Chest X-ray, PA view. Patient: 41 years old, sex M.
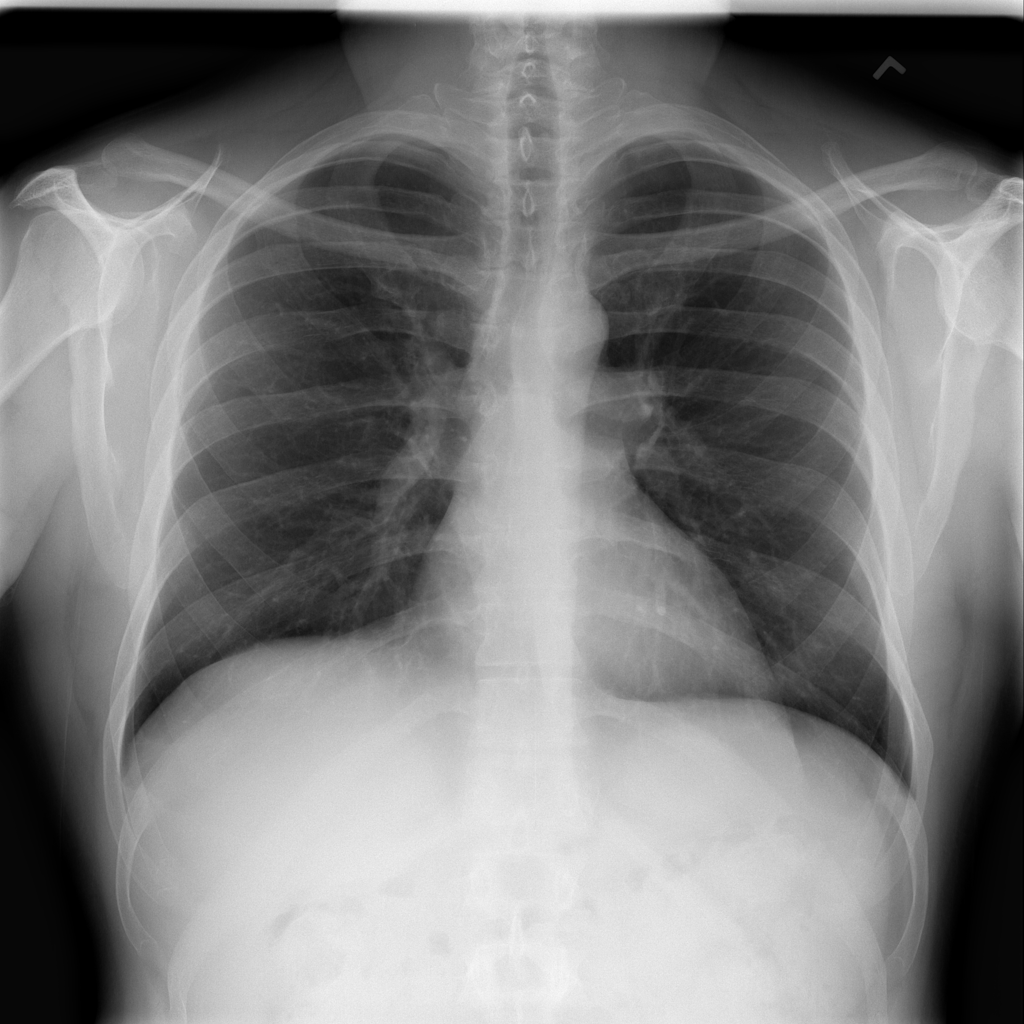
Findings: No Finding